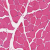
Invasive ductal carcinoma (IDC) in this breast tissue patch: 0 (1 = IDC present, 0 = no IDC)